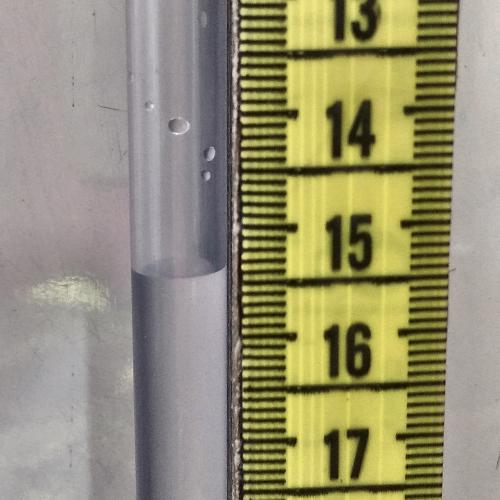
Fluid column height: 15.4 cm